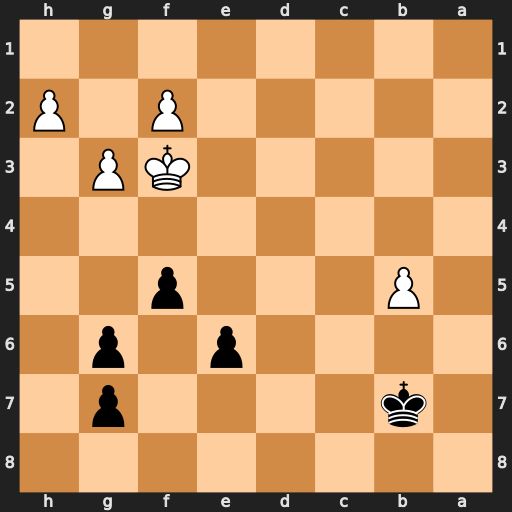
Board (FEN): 8/1k4p1/4p1p1/1P3p2/8/5KP1/5P1P/8
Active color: b
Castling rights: -
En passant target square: -
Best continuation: e5 Ke3 Kb6